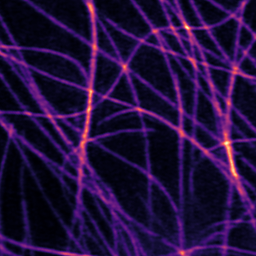
Label: Super-resolution Microtubules image